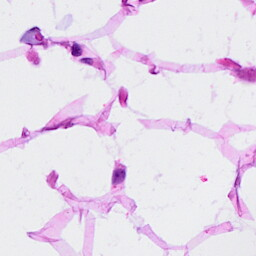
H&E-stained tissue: Breast